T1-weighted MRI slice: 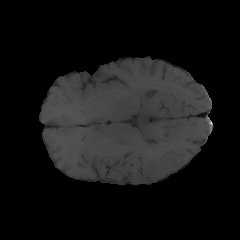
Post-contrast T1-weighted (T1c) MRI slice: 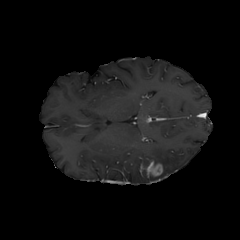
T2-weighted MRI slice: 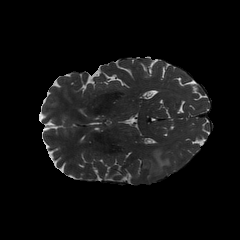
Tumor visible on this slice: yes